Question: The followings are my situation.

and build.gradle of app (root project)
'''
dependencies {
compile project(':magicfilter')
compile project(':zgallery')
compile project(':dialogs')
}
'''
I want to class of app (root project) in magicfilter, zgallery, dialogs (sub-projects).
But I can't refer classes of app in sub-projects..
How do I call the class of the root project in a sub project?
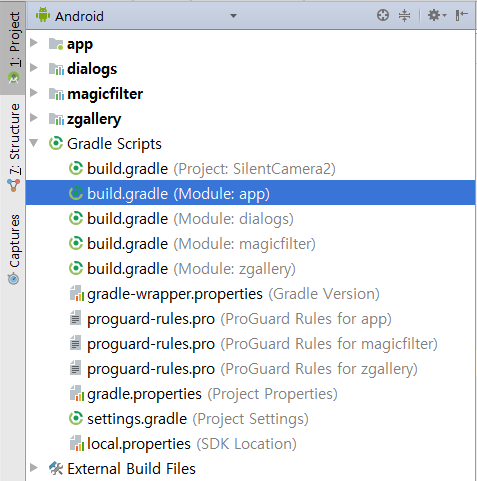
Answer: I think you can not. Even if it is possible that is not supposed to be done. If you need to call something of the main module on the other modules maybe the architecture of the project it is not well defined and maybe it is better to structure it on other way.